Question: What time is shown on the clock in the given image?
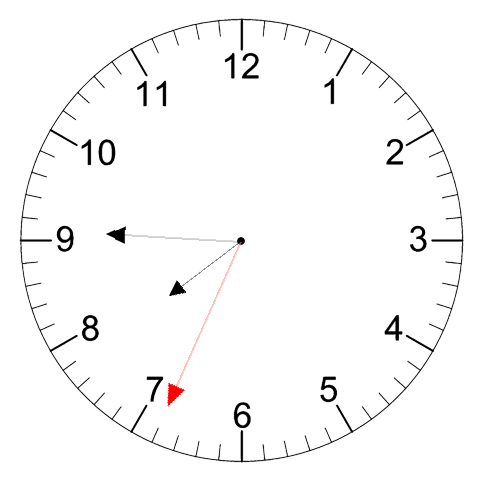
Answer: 07:45:34